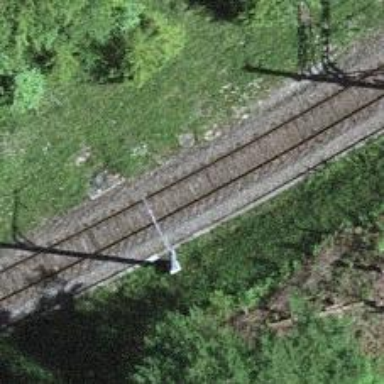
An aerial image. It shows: Single-track railway with electrified contact lines.